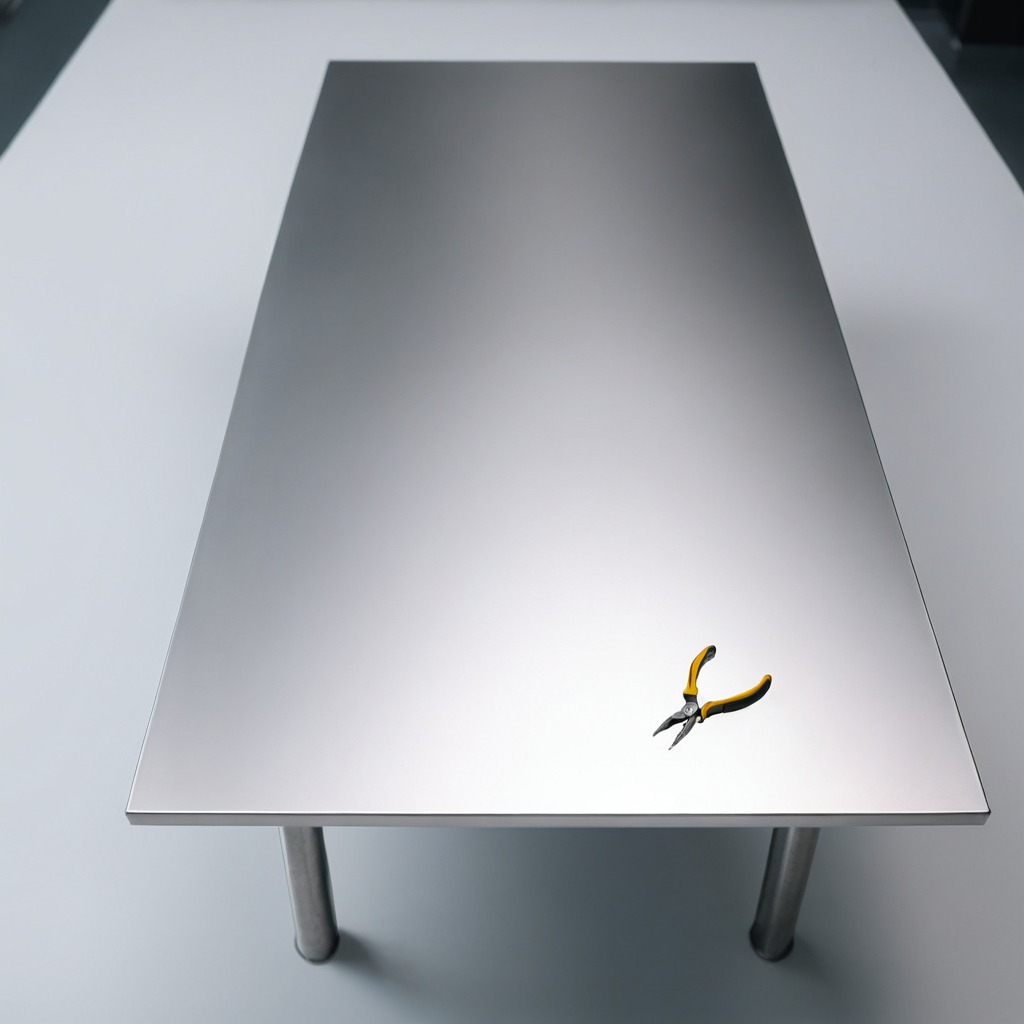
A plier is lying on the stainless steel table in a high-end prototyping lab.